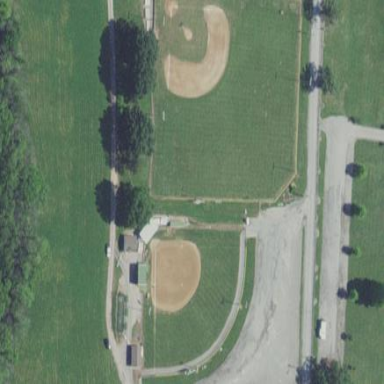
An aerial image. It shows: Baseball pitch for leisure and sports activities.